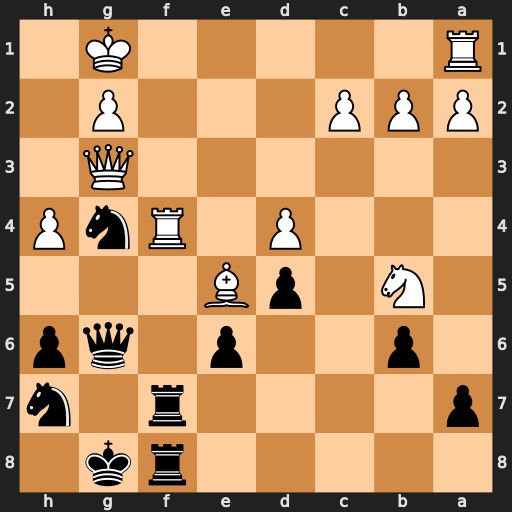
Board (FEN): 5rk1/p4r1n/1p2p1qp/1N1pB3/3P1RnP/6Q1/PPP3P1/R5K1
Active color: b
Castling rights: -
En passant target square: -
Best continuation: Nxe5 Qxg6+ Nxg6